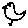
Label: bird